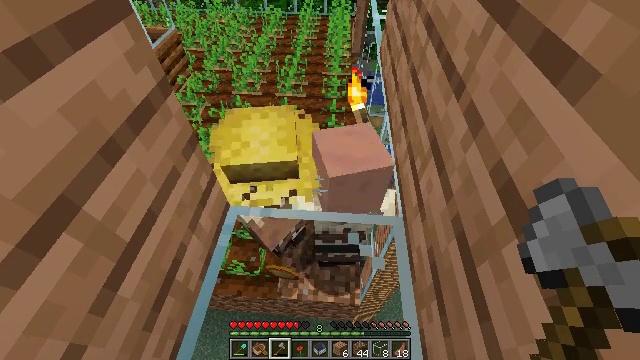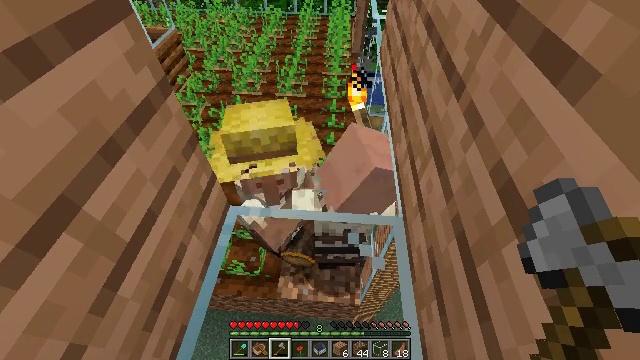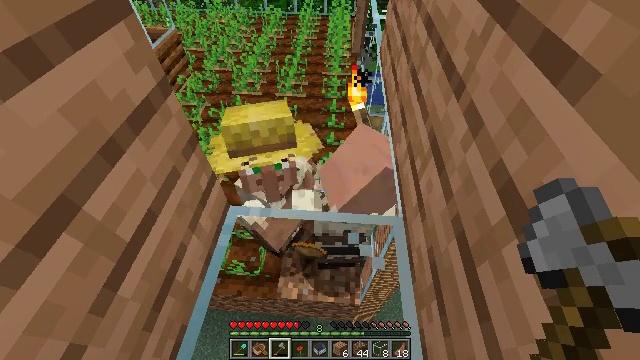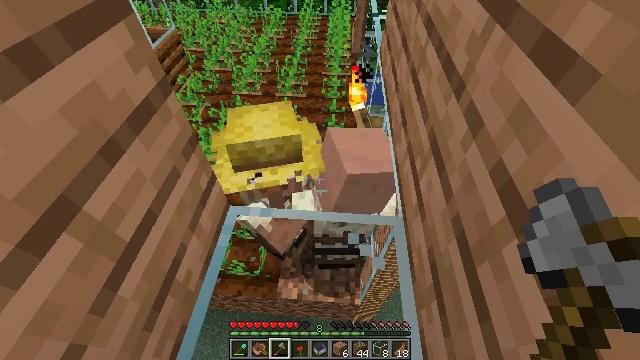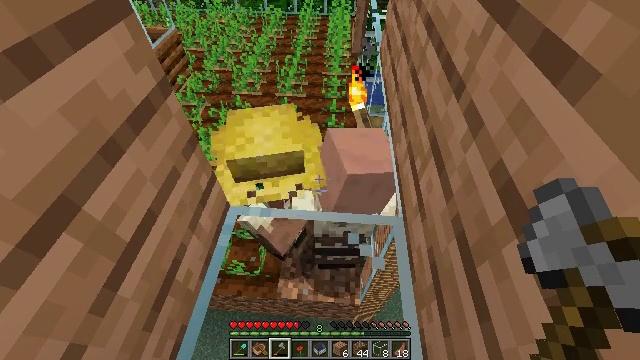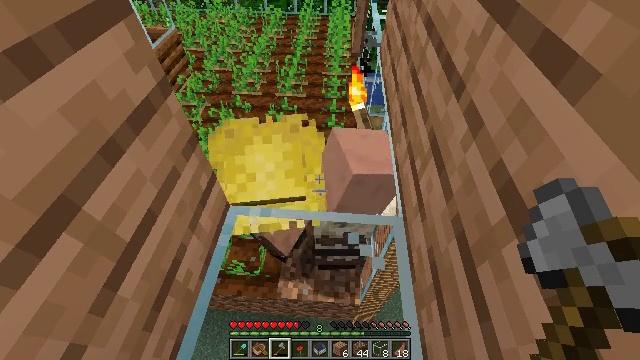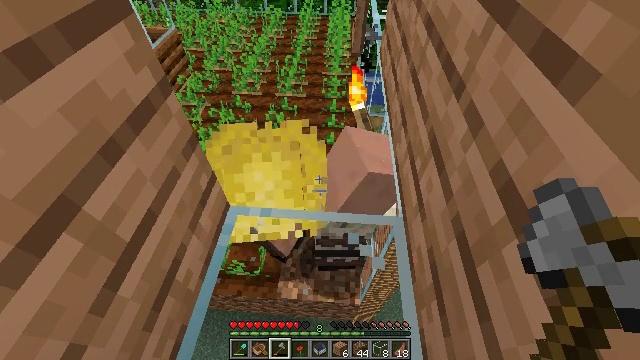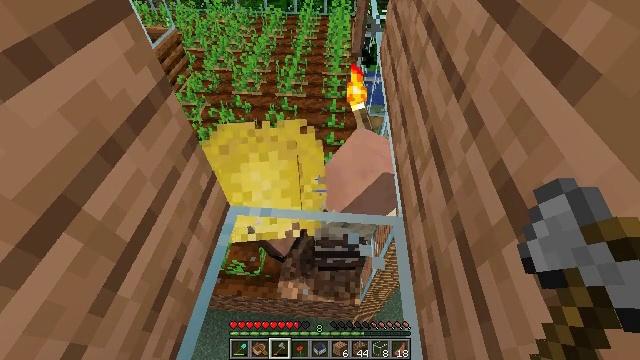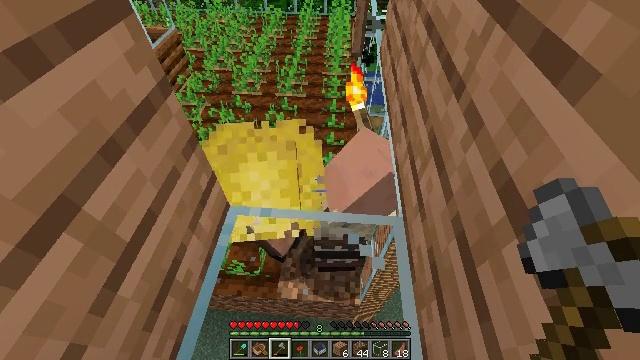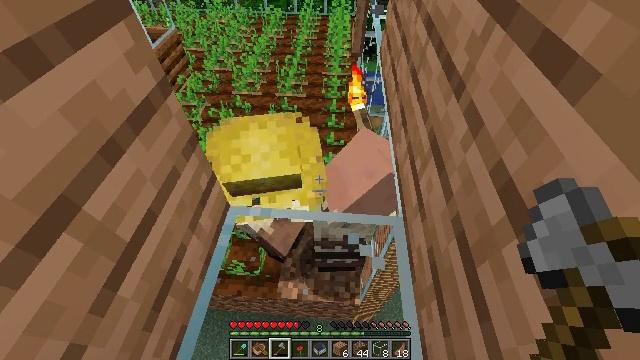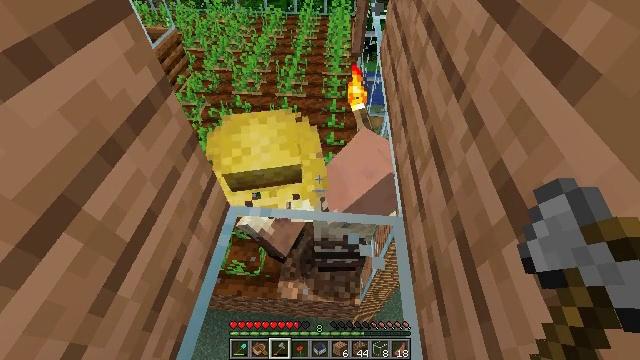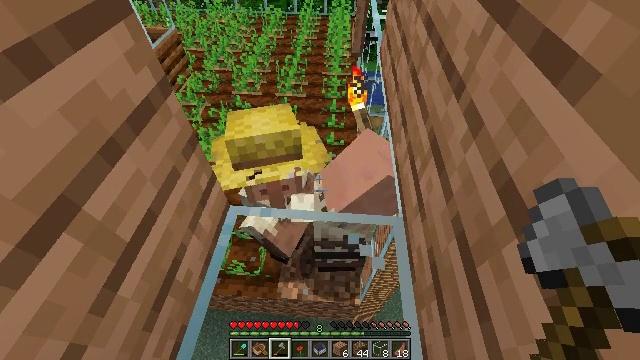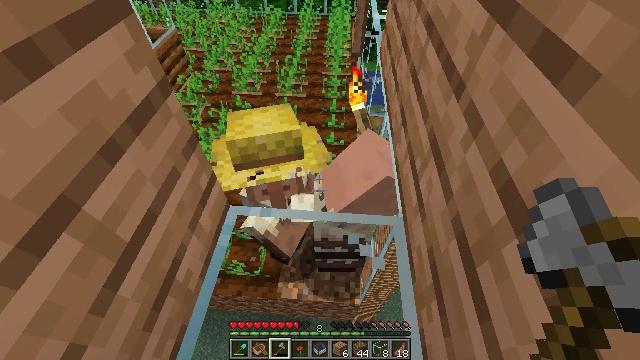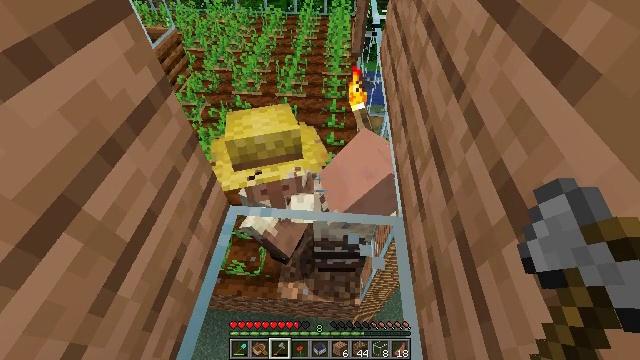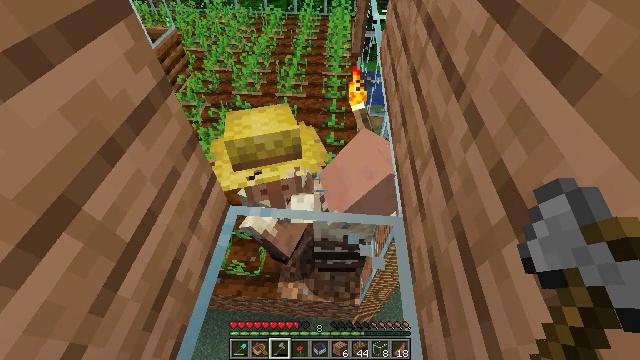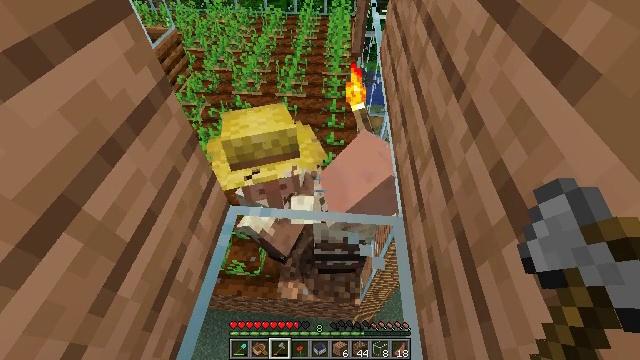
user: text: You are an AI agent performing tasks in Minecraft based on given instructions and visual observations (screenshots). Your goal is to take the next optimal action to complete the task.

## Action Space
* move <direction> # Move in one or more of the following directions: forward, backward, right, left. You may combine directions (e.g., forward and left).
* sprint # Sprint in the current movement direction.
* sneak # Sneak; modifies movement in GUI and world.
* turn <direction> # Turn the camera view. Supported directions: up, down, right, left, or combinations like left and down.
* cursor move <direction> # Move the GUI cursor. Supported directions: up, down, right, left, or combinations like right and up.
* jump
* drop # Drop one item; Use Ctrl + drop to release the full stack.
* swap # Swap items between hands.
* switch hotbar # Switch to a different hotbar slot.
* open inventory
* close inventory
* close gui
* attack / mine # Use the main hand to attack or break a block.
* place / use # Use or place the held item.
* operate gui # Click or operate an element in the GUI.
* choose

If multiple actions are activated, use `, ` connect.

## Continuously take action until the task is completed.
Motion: motion action
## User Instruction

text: Break the jungle planks to recycle them.
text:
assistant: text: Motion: sneak
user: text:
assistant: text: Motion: sneak
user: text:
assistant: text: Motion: sneak
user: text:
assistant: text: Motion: sneak
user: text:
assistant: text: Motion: sneak
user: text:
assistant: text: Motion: sneak
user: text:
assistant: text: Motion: sneak
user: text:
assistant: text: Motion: sneak
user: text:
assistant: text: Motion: sneak
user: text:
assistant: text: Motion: sneak
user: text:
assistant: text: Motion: sneak
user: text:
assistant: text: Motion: sneak
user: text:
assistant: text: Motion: sneak
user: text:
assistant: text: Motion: sneak
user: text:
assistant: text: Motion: sneak
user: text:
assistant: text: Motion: sneak
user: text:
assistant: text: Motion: sneak
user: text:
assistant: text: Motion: sneak
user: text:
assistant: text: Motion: sneak
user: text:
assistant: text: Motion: sneak
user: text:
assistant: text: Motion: sneak
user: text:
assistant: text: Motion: sneak
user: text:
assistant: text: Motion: sneak
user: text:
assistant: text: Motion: sneak
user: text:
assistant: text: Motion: sneak
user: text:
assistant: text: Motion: sneak
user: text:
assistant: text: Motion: sneak
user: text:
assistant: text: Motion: sneak
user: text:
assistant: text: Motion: sneak
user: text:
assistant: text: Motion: sneak